Question: What is the second app category?
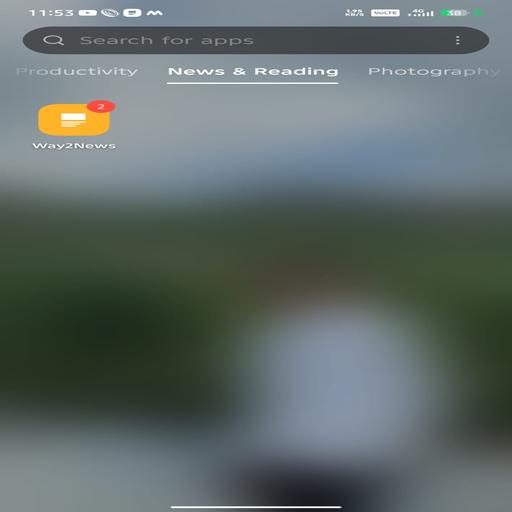
Answer: News & Reading